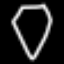
Label: diamond